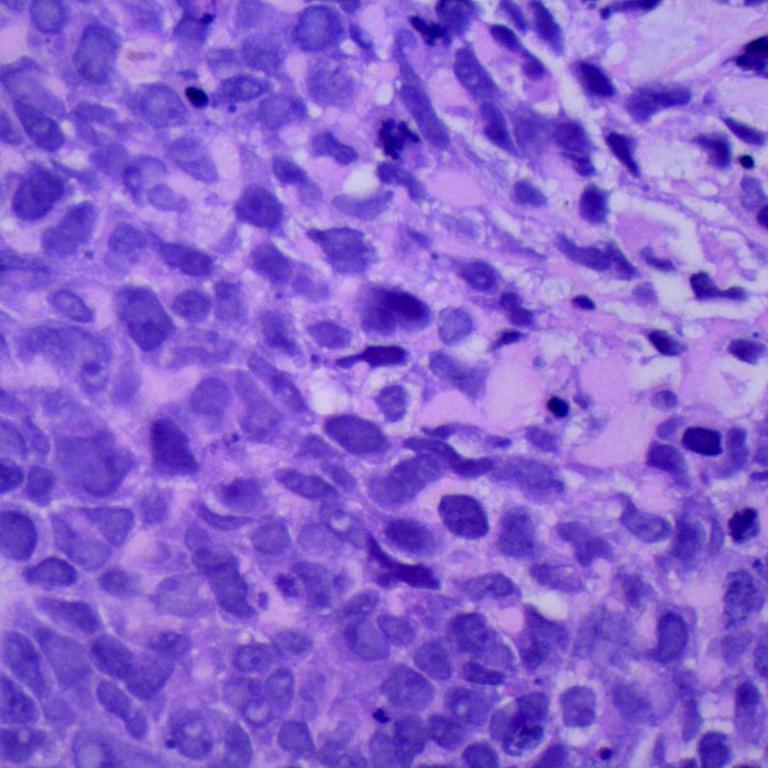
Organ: lung
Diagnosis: squamous carcinomas